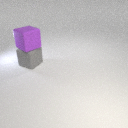
large gray rubber cube below large purple rubber cube